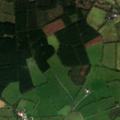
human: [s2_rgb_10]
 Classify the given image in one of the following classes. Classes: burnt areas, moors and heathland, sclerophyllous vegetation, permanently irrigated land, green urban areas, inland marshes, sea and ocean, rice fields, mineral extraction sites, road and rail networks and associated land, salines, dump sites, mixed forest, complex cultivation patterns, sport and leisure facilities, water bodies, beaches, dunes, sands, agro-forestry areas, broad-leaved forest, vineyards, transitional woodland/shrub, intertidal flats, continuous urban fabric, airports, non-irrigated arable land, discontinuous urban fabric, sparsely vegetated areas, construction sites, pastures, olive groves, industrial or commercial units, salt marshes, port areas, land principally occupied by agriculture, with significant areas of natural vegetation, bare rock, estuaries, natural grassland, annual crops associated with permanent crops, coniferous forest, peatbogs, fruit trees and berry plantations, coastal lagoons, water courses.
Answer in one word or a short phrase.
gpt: pastures, coniferous forest, mixed forest